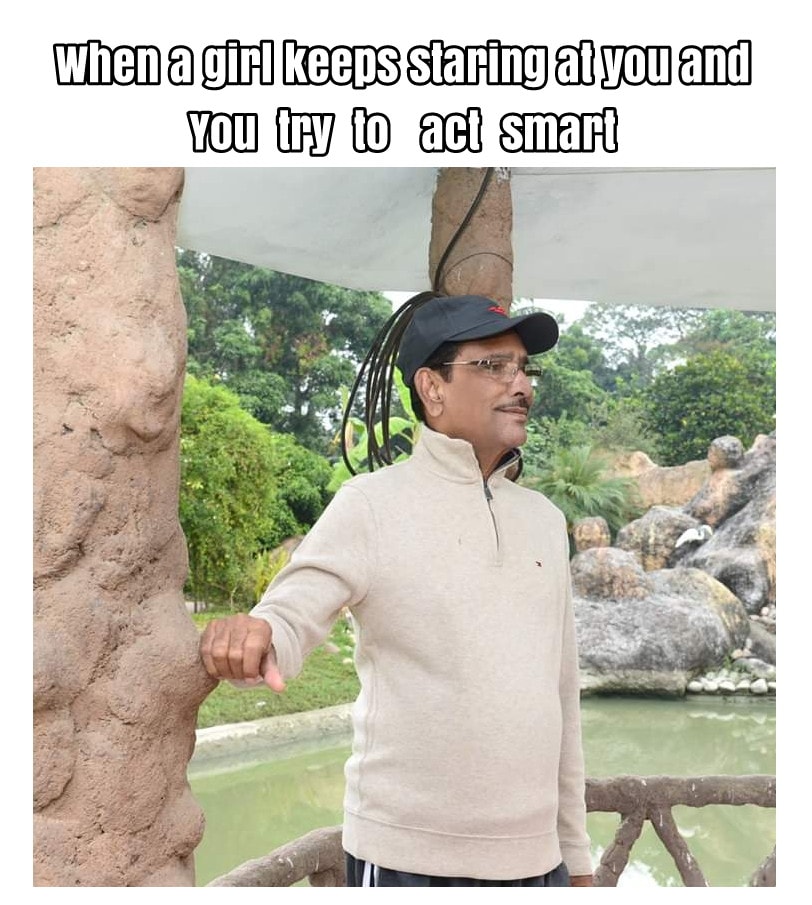
Caption: when a girl keeps starting at you and you try to act smart
Label: non-hate